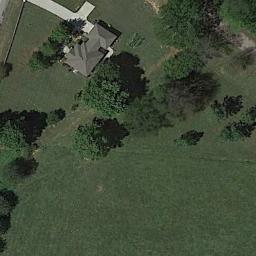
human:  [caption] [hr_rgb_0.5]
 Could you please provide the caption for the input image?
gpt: In a sparse residential area there is a grey house and many green trees surrounded by grass .

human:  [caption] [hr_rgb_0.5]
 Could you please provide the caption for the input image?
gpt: The road is lined with lush woods  There is a house in the middle of the woods .

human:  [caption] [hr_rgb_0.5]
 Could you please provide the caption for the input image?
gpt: There are many trees beside the sparse residential .

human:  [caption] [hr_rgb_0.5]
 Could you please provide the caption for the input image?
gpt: The sparse residential is on the grass next to some trees .

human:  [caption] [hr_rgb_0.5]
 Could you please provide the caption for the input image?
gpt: A sparse residential area with some green trees and a black building .